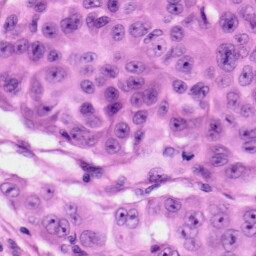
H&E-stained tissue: Skin